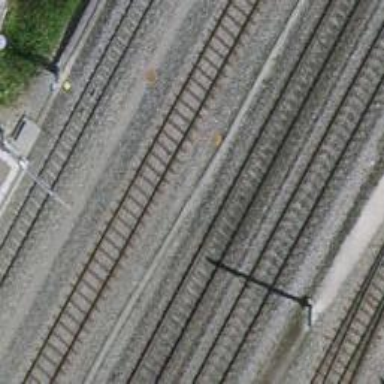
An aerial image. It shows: Single-track electrified railway with contact line.